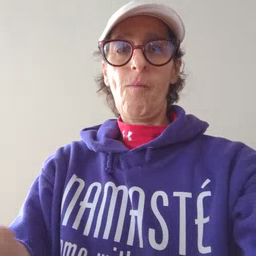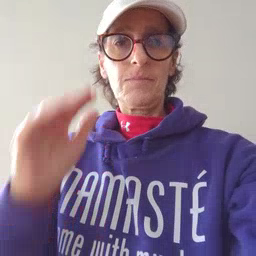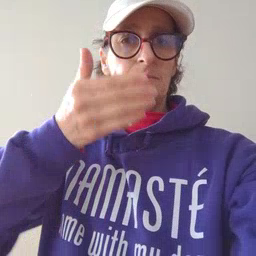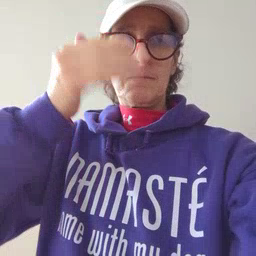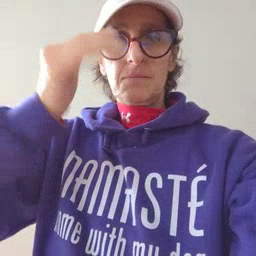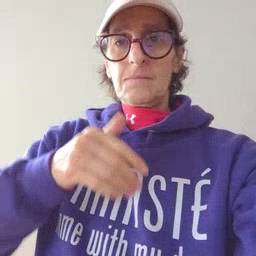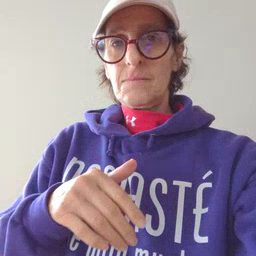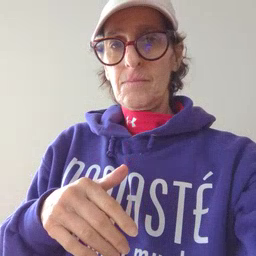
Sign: sleepy